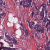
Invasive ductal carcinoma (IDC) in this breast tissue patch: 1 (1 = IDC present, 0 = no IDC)